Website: walmart
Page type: payment
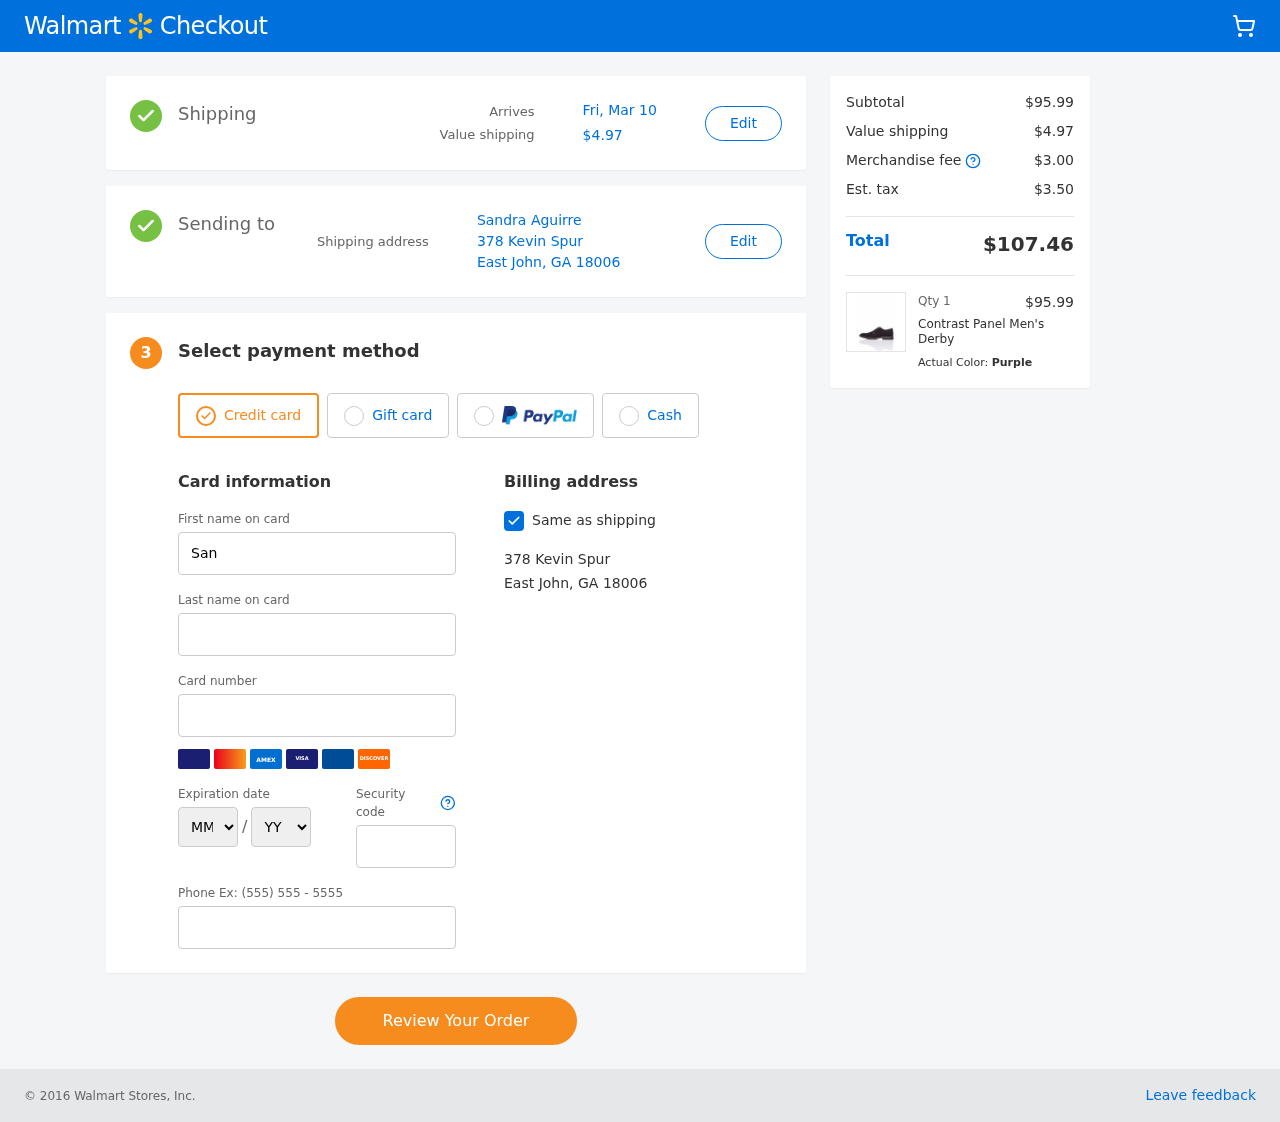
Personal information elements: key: PII_CARD_EXPIRY_MONTH
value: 01
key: PII_CARD_EXPIRY_YEAR
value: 28
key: PII_CITY_STATE_ZIP
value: East John, GA 18006
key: PII_FULLNAME
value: Sandra Aguirre
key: PII_STREET
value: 378 Kevin Spur
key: PII_FIRSTNAME
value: Sandra
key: PII_LASTNAME
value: Aguirre
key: PII_CARD_NUMBER
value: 3498 4650 1154 963
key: PII_CARD_CVV
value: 8865
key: PII_PHONE
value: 9942511102
Product elements: key: PRODUCT1_NAME
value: Contrast Panel Men's Derby
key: PRODUCT1_PRICE
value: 95.99
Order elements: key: ORDER_DELIVERY_DATE
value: Fri, Mar 10
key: ORDER_SHIPPING_COST
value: $4.97
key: ORDER_SUBTOTAL
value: $95.99
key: ORDER_MERCHANDISE_FEE
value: $3.00
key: ORDER_TAX
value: $3.50
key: ORDER_TOTAL
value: $107.46
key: ORDER_NUM_ITEMS
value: Qty 1